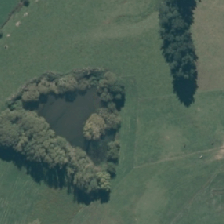
Land cover: lake_pond